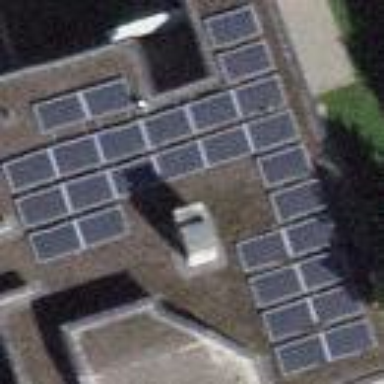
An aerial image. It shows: Solar power generator using photovoltaic panels.